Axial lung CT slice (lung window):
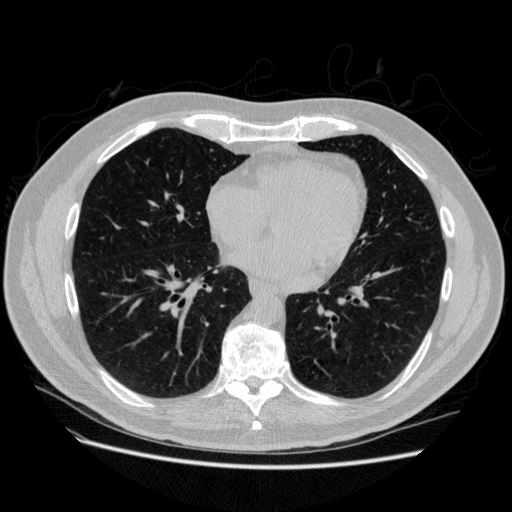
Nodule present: no